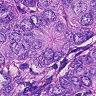
Metastatic tissue present: yes